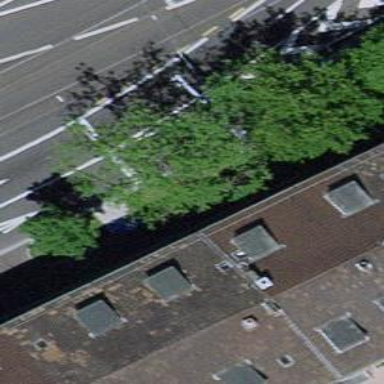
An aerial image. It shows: Avenue lined with trees.